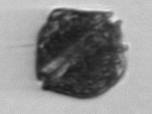
Label: Alexandrium_catenella